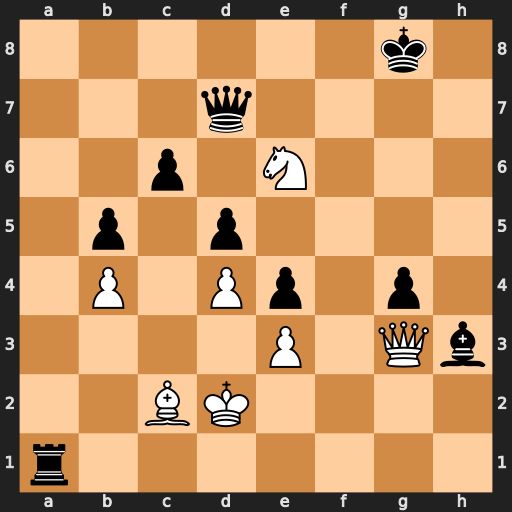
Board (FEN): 6k1/3q4/2p1N3/1p1p4/1P1Pp1p1/4P1Qb/2BK4/r7
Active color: w
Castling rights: -
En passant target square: -
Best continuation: Qb8+ Kf7 Ng5+ Kg6 Nxe4 dxe4 Bxe4+ Kf7 Qf4+